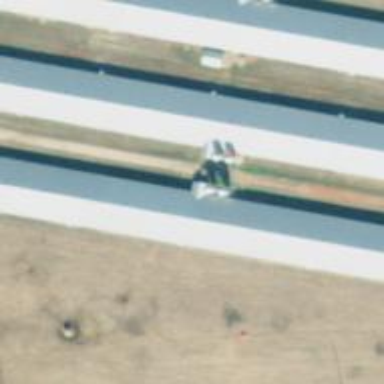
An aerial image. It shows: Poultry house.